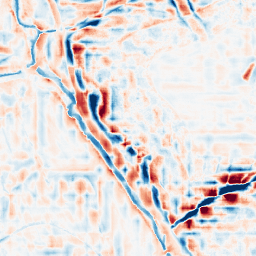
Category: wavelet
Decomposition family: wavelet_reverse_biorthogonal
Decomposition parameters: wavelet: rbio2.4
level: 4
Upsampling method: bicubic_16x
Upsampling parameters: scale: 16
Upsampling scale: 16